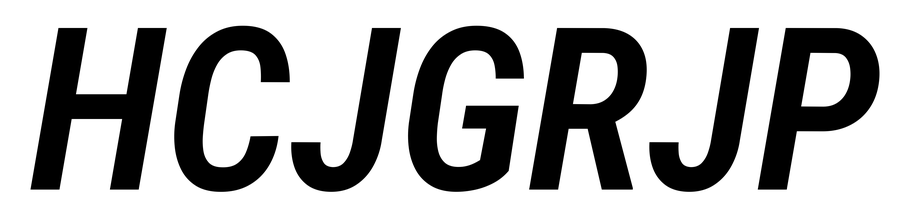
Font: Roboto-Italic_Condensed_SemiBold_Italic